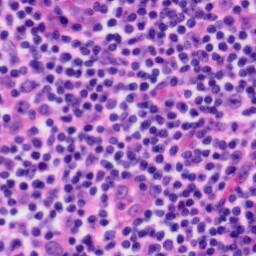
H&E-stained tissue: Tonsil